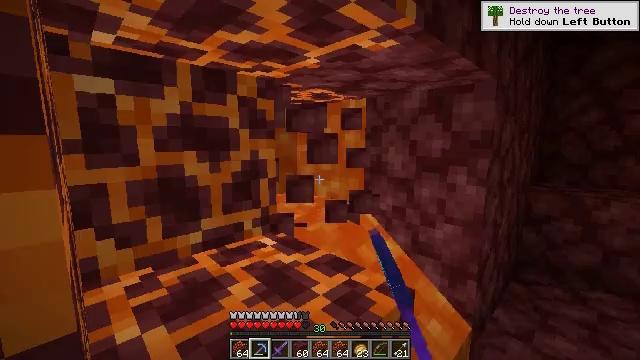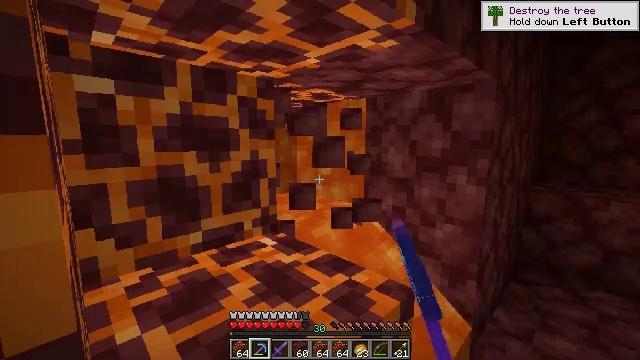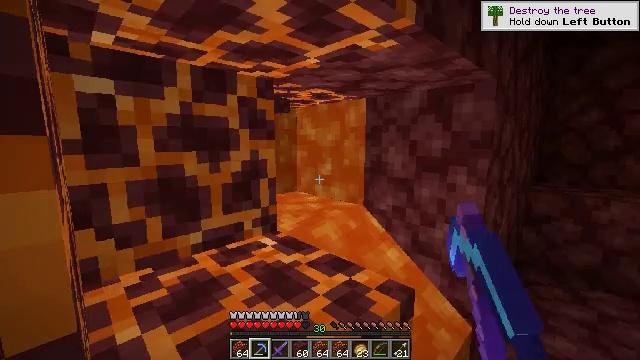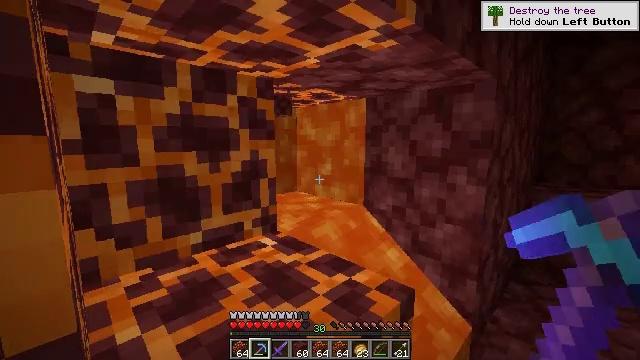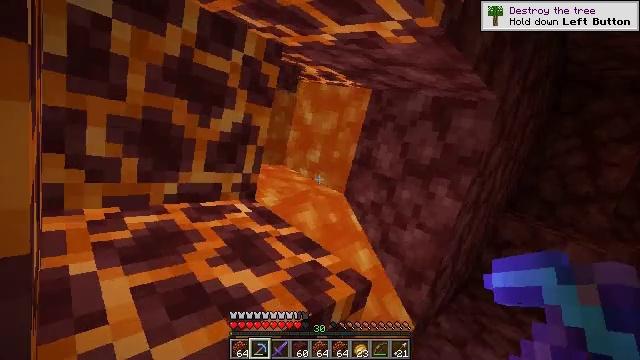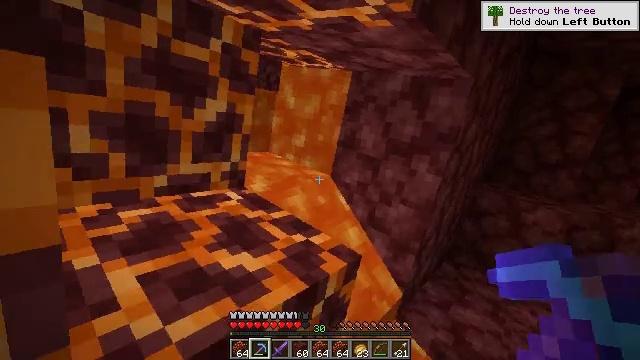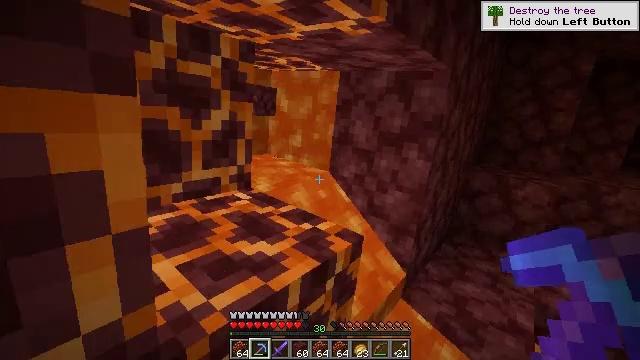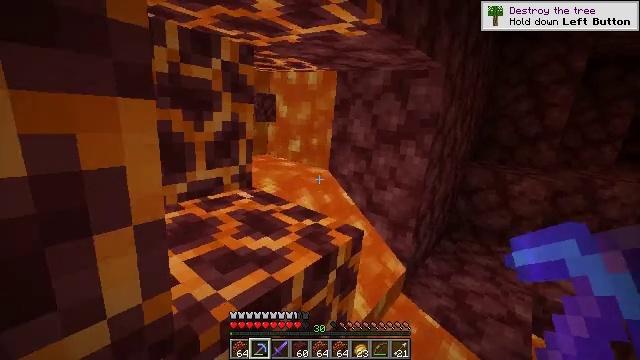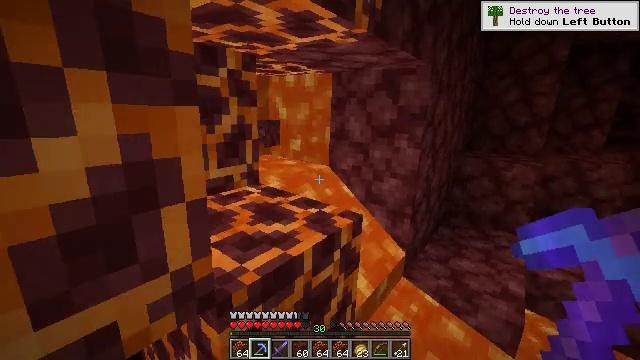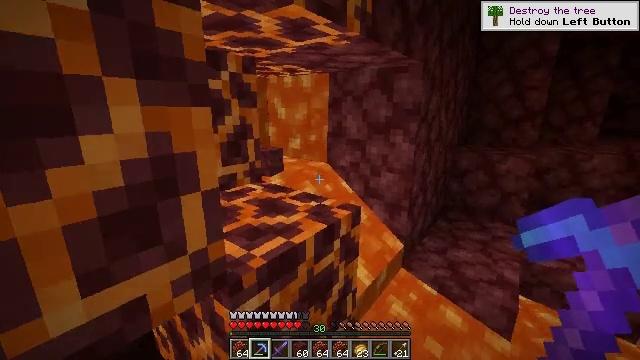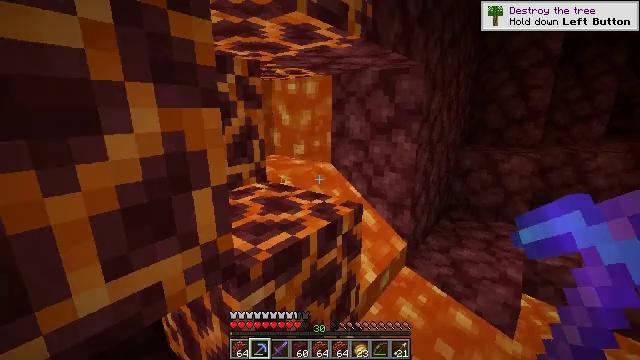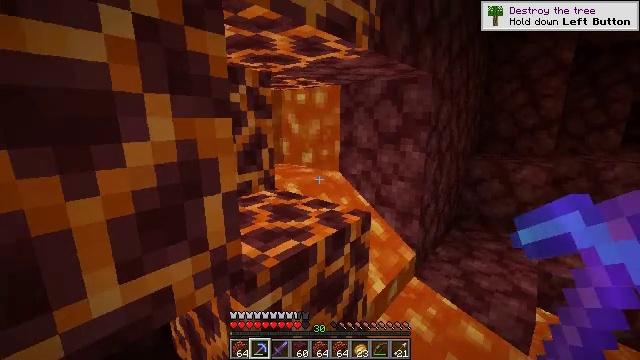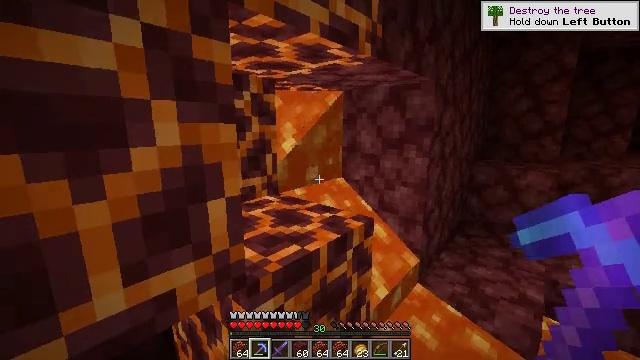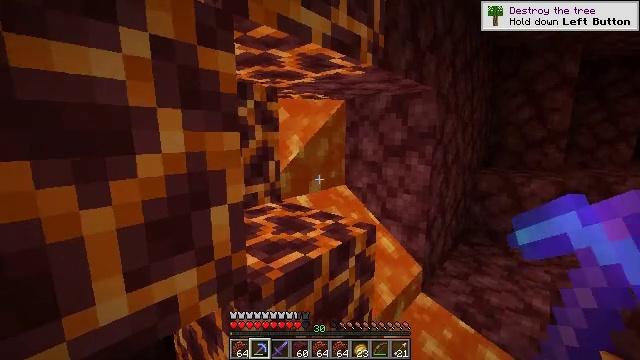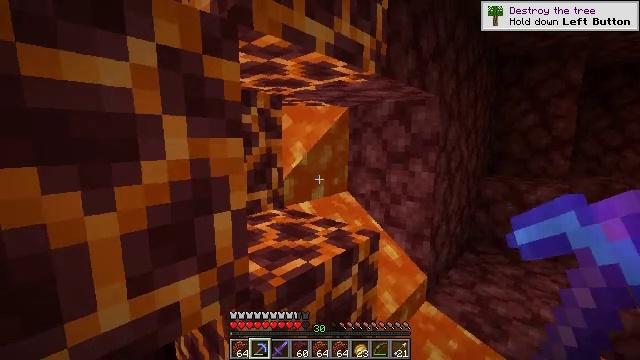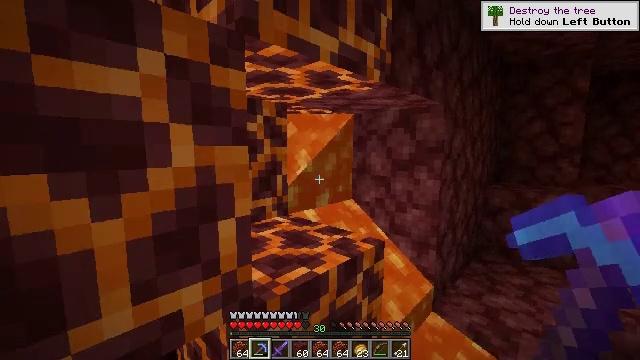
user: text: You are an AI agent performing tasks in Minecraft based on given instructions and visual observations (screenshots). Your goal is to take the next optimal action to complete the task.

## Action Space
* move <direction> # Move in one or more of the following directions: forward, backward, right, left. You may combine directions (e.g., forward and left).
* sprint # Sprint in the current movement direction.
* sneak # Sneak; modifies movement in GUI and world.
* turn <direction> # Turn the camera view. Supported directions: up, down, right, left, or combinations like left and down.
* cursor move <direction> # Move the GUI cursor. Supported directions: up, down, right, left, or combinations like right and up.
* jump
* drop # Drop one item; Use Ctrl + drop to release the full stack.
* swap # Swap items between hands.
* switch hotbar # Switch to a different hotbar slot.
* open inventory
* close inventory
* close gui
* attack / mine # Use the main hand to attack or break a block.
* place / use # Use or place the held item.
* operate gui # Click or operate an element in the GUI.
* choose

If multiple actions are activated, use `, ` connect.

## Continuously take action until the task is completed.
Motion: motion action
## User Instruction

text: Break the netherrack block.
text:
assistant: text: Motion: no_op
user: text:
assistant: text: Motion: no_op
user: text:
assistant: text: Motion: no_op
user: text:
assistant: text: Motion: turn right and down
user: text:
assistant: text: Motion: move back, turn right and down
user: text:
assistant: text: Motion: move back
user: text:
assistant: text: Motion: move back
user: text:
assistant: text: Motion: no_op
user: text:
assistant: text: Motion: no_op
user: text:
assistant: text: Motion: turn left
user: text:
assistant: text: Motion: turn left and up
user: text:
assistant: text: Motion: turn up
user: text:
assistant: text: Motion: turn up
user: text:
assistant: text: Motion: turn up
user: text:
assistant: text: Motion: turn left and up
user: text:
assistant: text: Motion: no_op
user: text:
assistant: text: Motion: no_op
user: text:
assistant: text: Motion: no_op
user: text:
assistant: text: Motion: no_op
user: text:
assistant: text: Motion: no_op
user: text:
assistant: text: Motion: no_op
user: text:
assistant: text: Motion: no_op
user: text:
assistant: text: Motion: no_op
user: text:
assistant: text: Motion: no_op
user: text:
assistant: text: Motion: no_op
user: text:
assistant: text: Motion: no_op
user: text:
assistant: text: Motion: no_op
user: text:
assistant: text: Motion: no_op
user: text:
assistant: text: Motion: no_op
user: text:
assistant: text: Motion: no_op